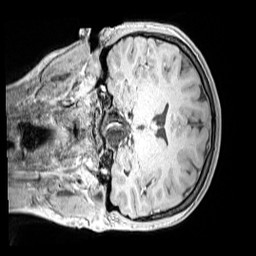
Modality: MP2RAGE
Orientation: coronal
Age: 13
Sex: female
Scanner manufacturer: siemens
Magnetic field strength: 3 T
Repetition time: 4 s
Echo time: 0.00299 s